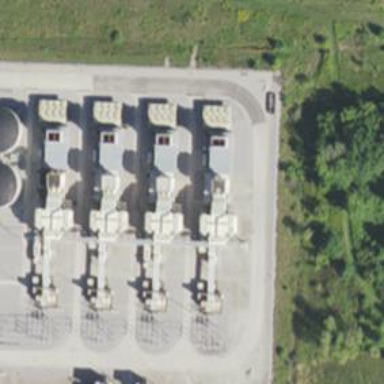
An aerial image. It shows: Gas turbine power generator.